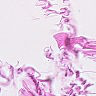
Metastatic tissue present: no